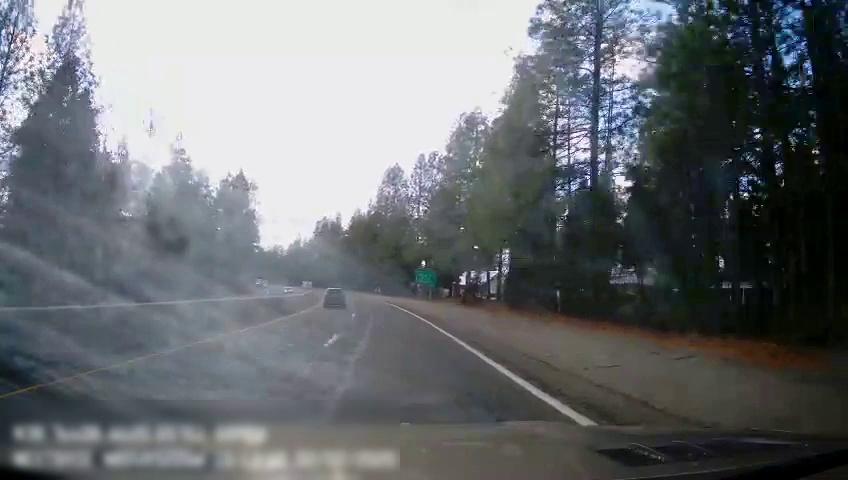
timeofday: Day
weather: Sunny
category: Drivable Space
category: Vehicles | Van
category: Vehicles | SUV
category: Lanes | Alternate Lane
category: Lanes | Current Lane
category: Lanes | Alternate Lane
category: Traffic | Signs